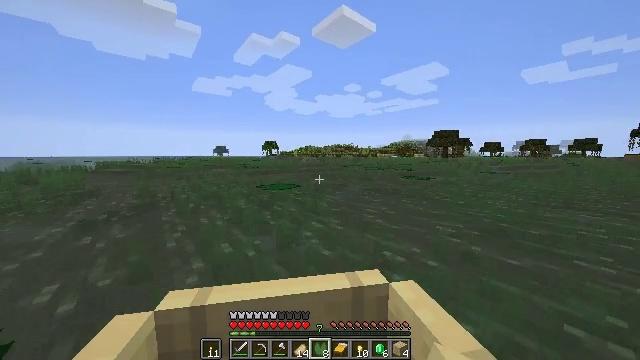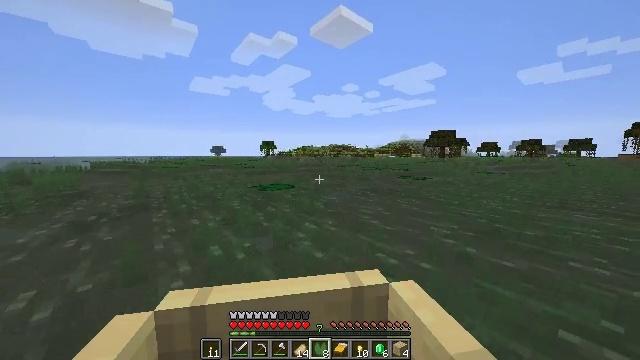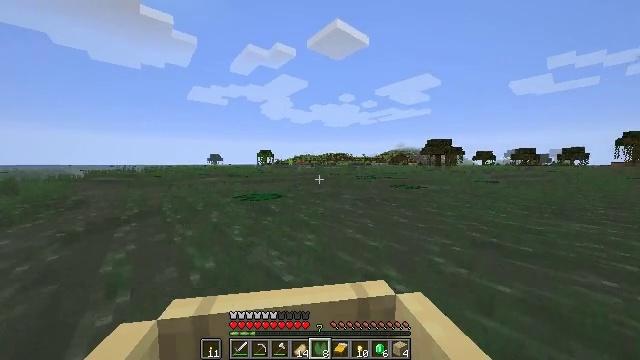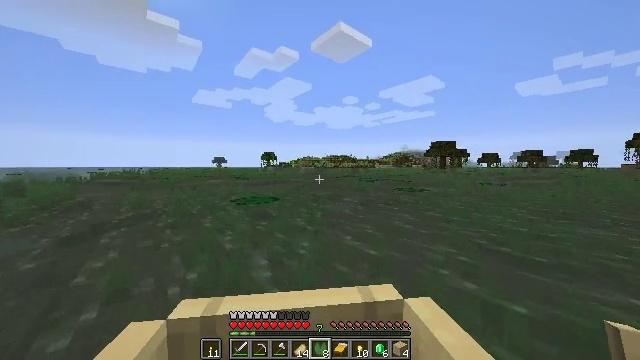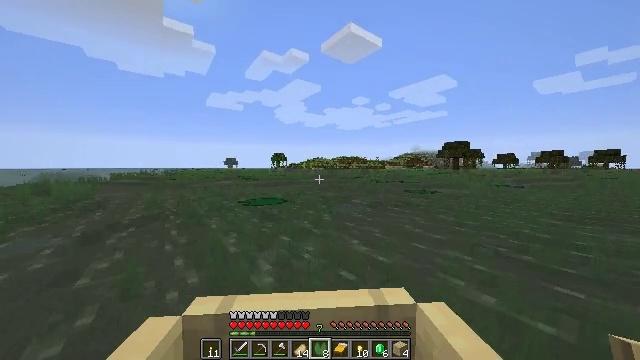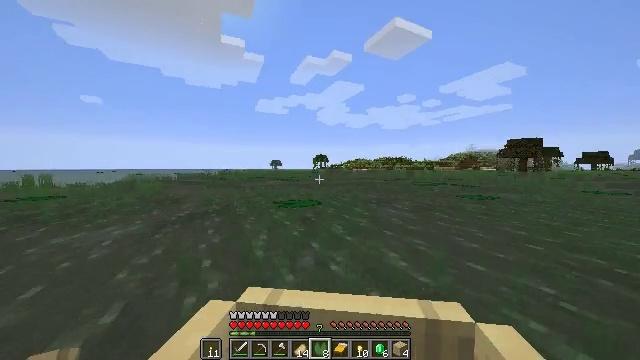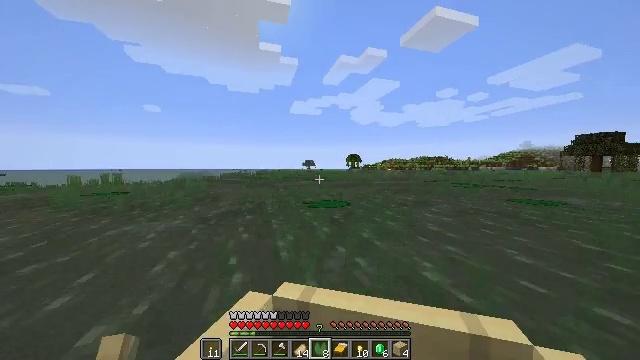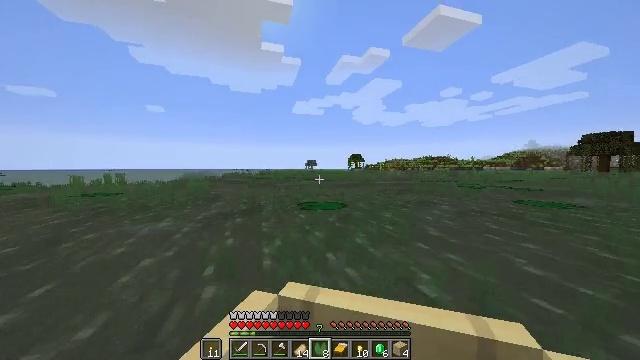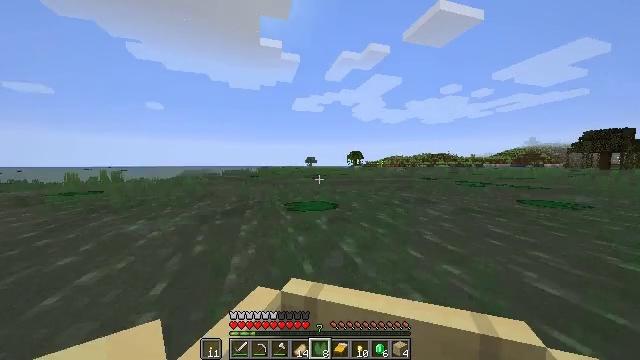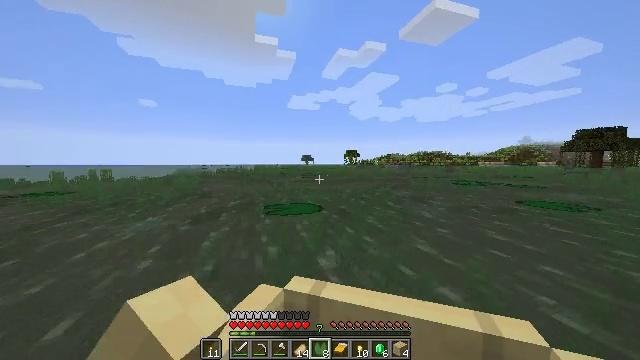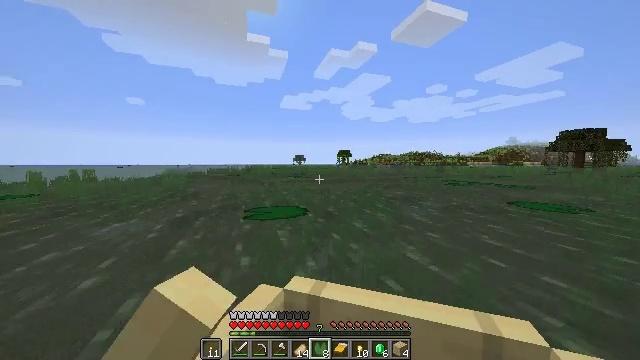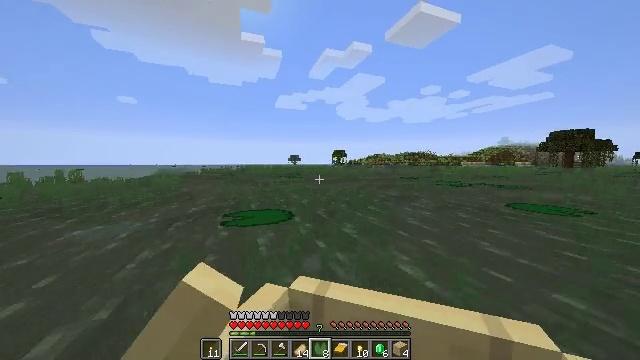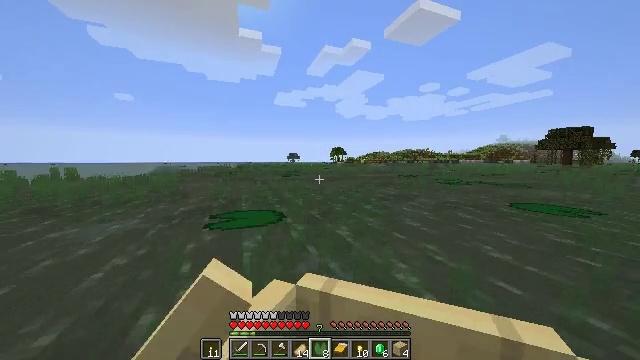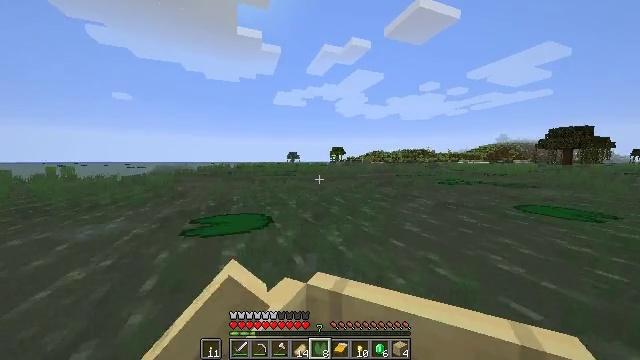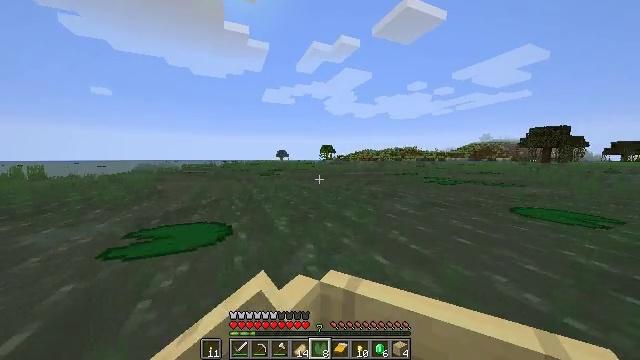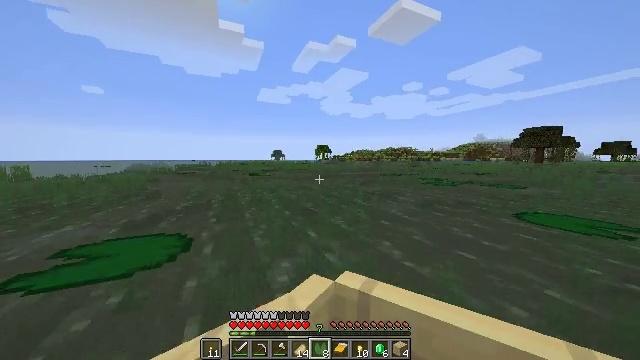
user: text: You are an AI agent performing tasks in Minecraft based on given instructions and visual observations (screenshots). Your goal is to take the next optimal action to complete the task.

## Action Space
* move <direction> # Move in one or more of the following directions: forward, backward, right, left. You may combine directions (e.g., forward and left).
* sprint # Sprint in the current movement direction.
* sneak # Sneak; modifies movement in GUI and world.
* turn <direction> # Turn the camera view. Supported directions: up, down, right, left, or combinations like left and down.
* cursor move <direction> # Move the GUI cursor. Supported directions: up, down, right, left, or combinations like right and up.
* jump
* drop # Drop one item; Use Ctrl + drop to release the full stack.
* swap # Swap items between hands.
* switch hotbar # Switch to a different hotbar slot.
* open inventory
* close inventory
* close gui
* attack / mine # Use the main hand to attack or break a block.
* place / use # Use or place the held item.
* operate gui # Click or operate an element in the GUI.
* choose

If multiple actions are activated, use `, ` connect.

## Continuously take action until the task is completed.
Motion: motion action
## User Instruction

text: Remove a lily pad from the inventory.
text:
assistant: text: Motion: move forward, sprint
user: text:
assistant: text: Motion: move forward, sprint, turn left and up
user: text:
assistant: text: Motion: move forward, sprint, turn left
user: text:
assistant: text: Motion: move forward, sprint, turn left
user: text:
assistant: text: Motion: move forward, sprint, turn left
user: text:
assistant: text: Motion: move forward, sprint, turn left
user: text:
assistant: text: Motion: move forward, sprint, turn left
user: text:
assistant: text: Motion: move forward and move right, sprint
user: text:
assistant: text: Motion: move forward and move right, sprint
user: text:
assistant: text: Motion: move forward and move right, sprint
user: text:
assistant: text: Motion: move forward and move right, sprint, turn left
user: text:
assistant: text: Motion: move forward and move right, sprint, turn left
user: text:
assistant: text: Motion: move forward and move right, sprint, turn left
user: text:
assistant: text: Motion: move forward, sprint, turn left
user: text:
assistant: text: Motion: move forward, sprint, turn left
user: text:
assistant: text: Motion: move forward, sprint, turn left
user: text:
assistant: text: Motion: move forward, sprint, turn left
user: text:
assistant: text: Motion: move forward and move left, sprint, turn left
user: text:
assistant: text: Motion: move forward and move left, sprint, turn left
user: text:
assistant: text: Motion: move forward and move left, sprint, turn left
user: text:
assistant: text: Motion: move forward and move left, sprint
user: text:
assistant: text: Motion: move forward and move left, sprint
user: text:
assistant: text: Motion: move forward and move left, sprint
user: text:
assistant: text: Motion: move forward, sprint, turn left
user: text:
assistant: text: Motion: move forward, sprint, turn left
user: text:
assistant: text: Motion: move forward, sprint, turn left
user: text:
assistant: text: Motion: move forward, sprint, turn left
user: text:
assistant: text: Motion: move forward, sprint
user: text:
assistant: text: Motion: move forward, sprint
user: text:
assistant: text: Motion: move forward, sprint